Interaction volume radius: 5 \u00c5
Interaction volume height: 25 \u00c5
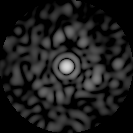
Disorder parameter: 0.8243